Question: I am working on GWT + NetBeans + Maven project and I keep getting out of memory error. I am running the project simply by executing goal.
I tried to set higher memory limits in pom.xml like this:
'''
<plugin>
<groupId>org.codehaus.mojo</groupId>
<artifactId>gwt-maven-plugin</artifactId>
<version>${gwt.version}</version>
<executions>
<execution>
<goals>
<goal>compile</goal>
<goal>test</goal>
</goals>
<configuration>
<modules>
<module>cz.bull.iui.User</module>
<!--<module>cz.bull.iui.Login</module>-->
</modules>
<localWorkers>4</localWorkers>
<extraJvmArgs>-Xmx1024M -Xss1024k -XX:MaxPermSize=1024M</extraJvmArgs>
<localWorkers>4</localWorkers>
<draftCompile>true</draftCompile>
<logLevel>INFO</logLevel>
<failOnError>false</failOnError>
<hostedWebapp>${project.build.directory}/${project.build.finalName}</hostedWebapp>
<style>OBF</style>
</configuration>
</execution>
</executions>
</plugin>
'''
But the problem still occurs:

Could some advise me, where do I have to set it, so GWT gets enough memory? By checking Task manager I can see Development Mode console is using about 500MB at the occurrence of crash, which is less than defined.
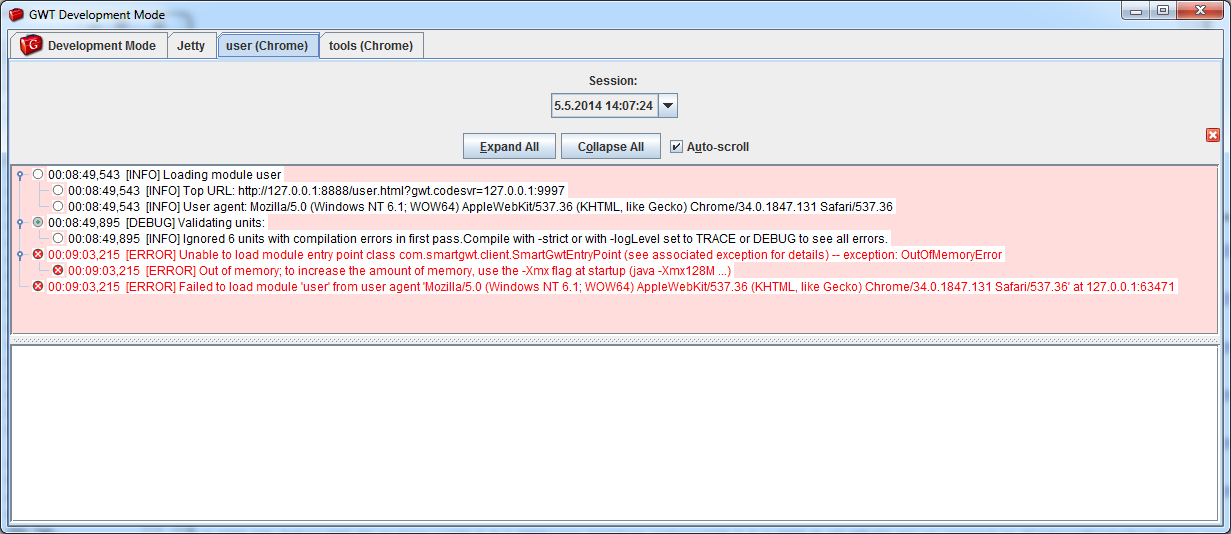
Answer: The only good answer is to switch to Eclipse, it just doesn't work with NetBeans.